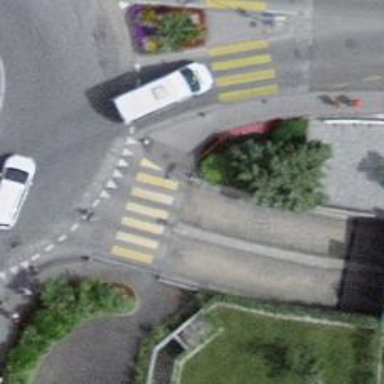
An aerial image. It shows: Marked crossing with zebra stripes on the road.